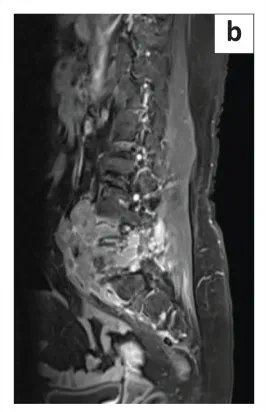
MRI coronal and sagittal post-contrast T1 Fat Saturated sequence (T1FS) images. Sagittal image showing the cranio-caudal extension of the lesion from the anterior aspect of the inferior endplate of the L3 vertebra to the anterior aspect of the S1 vertebral body (b).
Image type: radiology (mri)